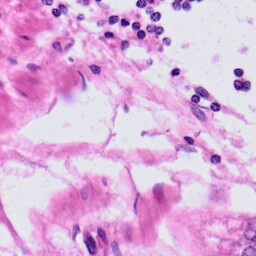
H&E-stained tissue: Prostate